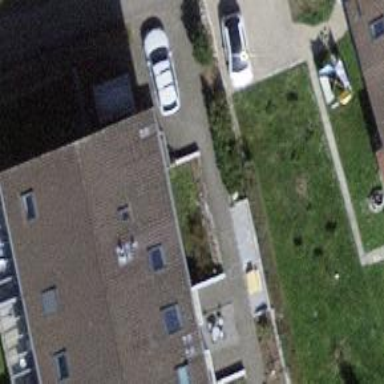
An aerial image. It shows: Building with tiled roof.